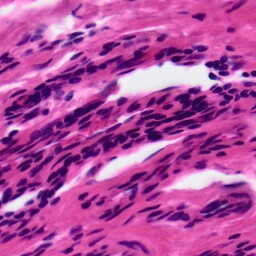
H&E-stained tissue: Ovarian